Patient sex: M
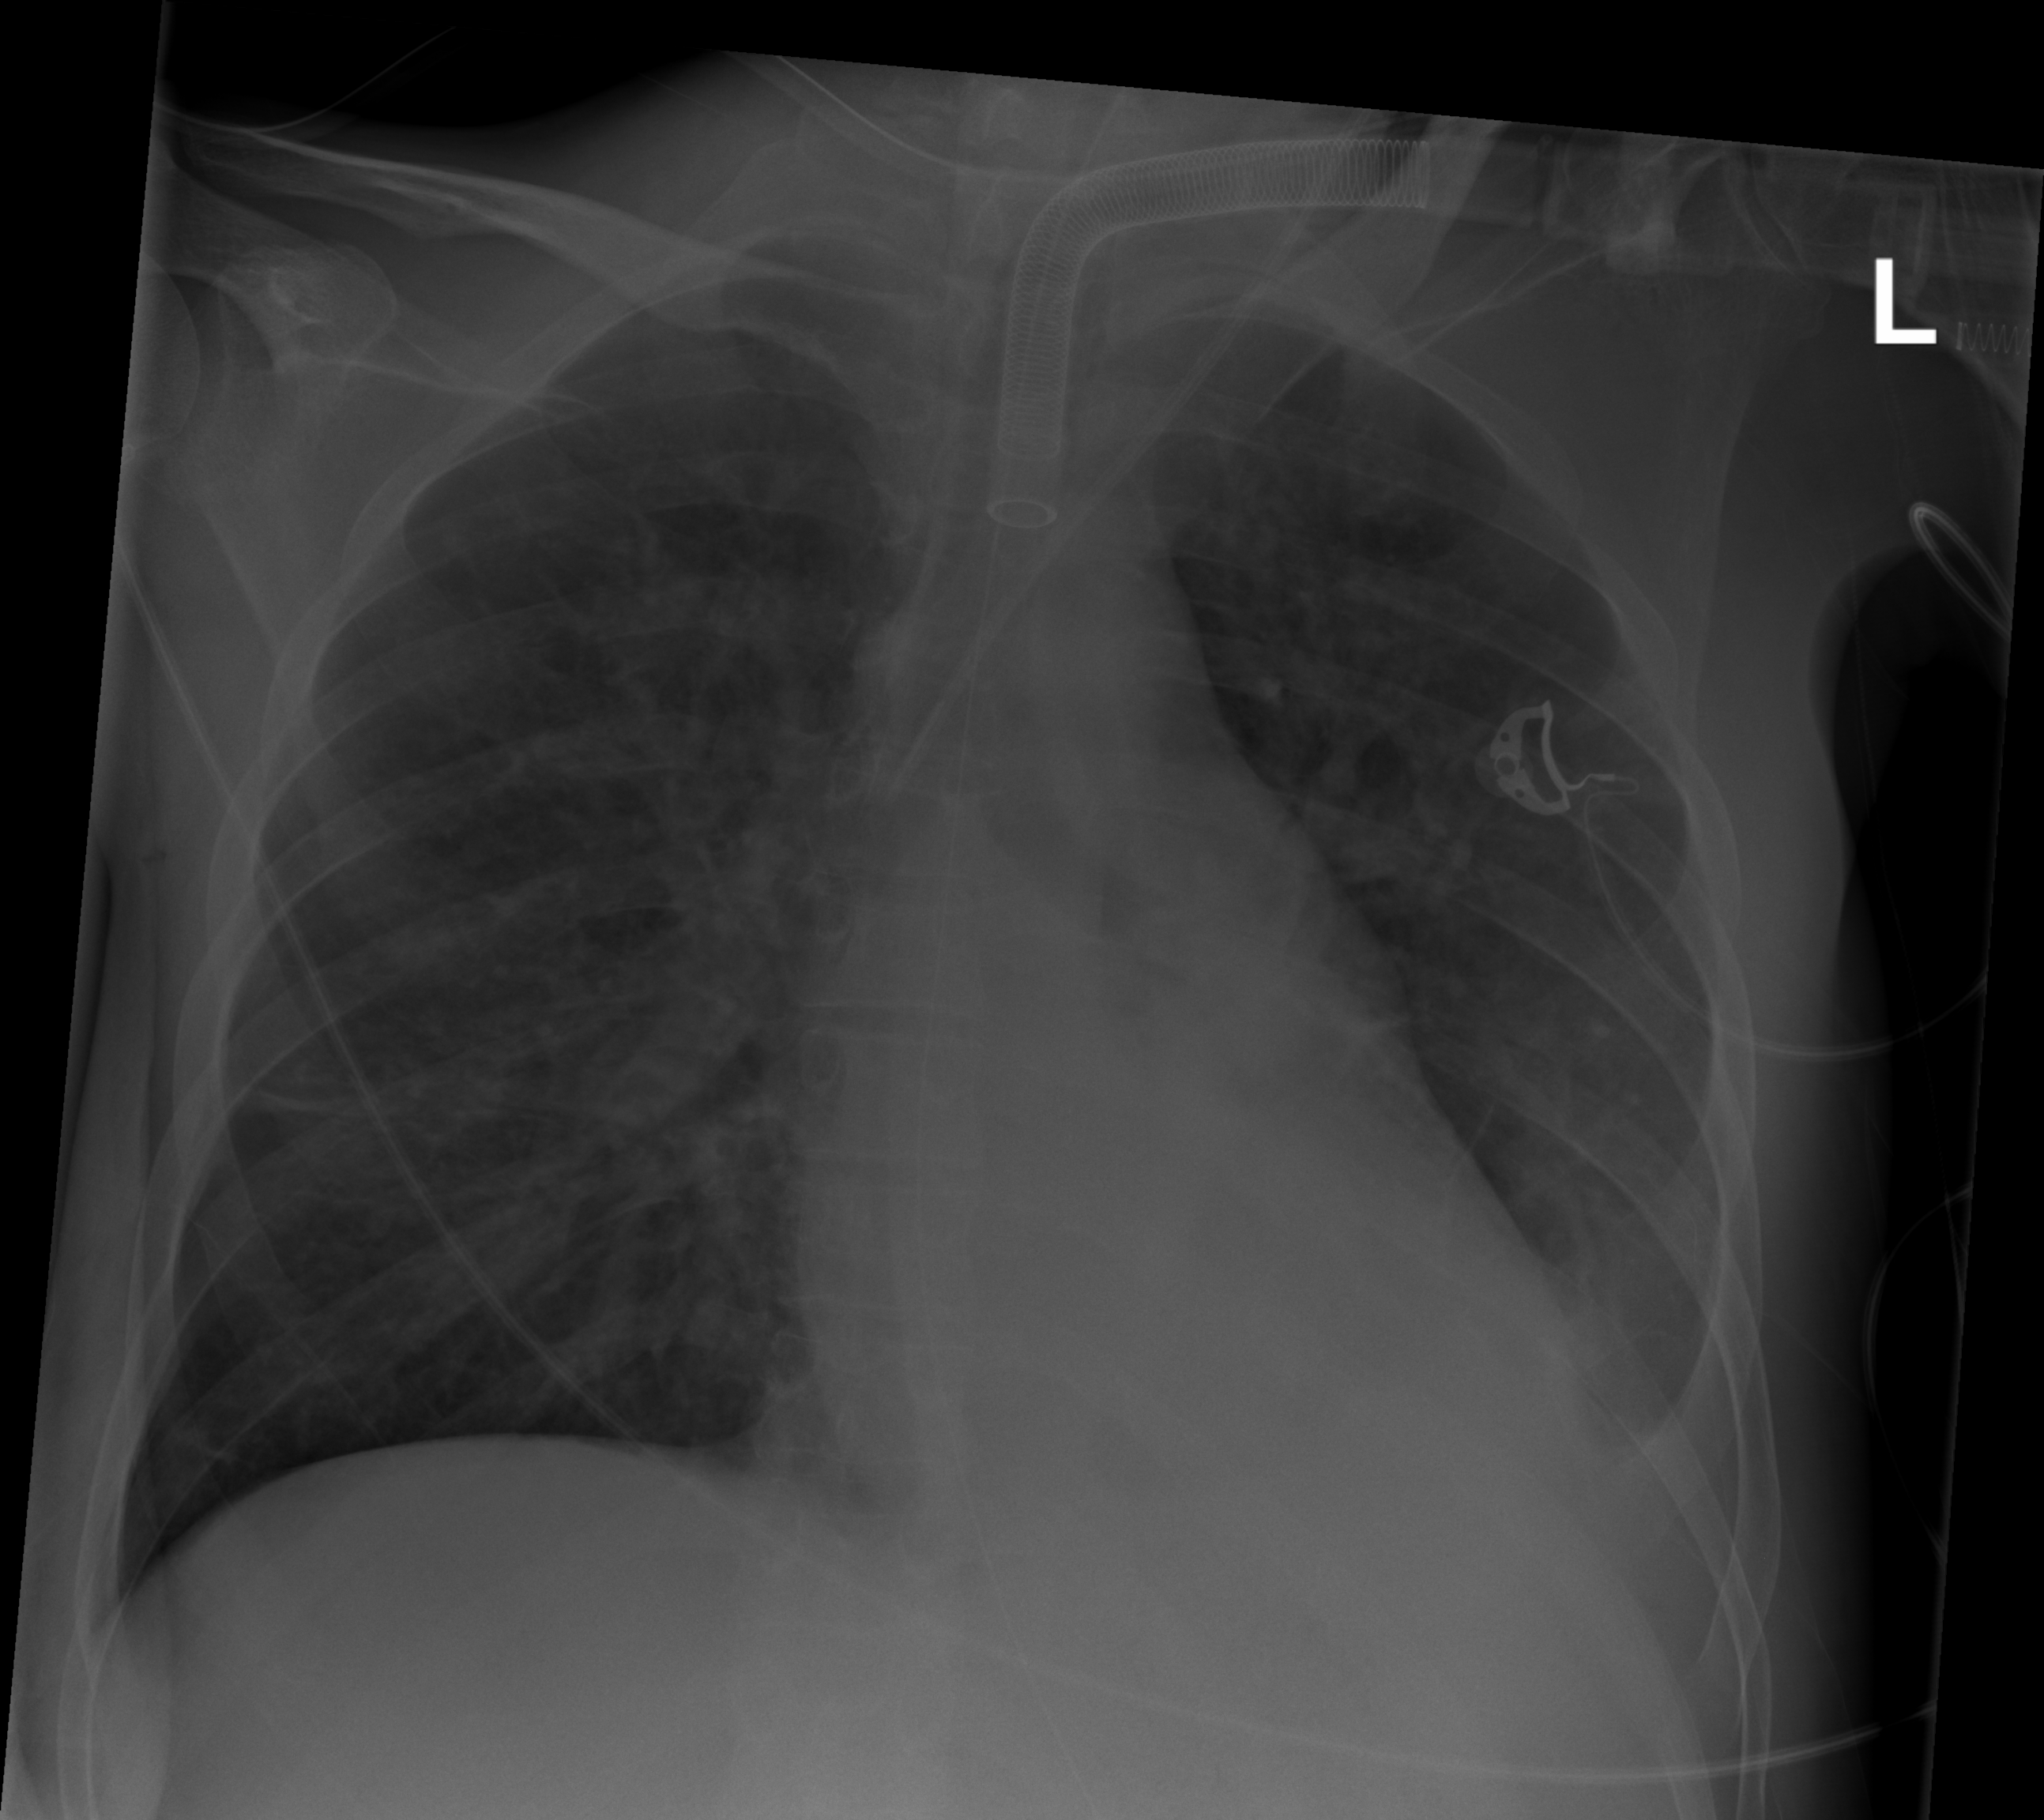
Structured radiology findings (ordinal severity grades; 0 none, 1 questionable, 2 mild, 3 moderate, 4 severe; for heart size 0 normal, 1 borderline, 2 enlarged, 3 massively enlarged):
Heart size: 2
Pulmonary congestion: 2
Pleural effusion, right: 0
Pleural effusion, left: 2
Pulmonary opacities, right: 2
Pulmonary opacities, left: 2
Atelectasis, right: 2
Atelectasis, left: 2